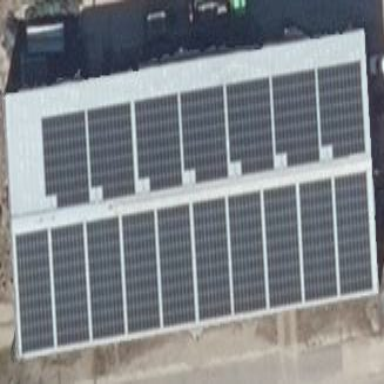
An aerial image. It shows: Building equipped with small solar photovoltaic panel for electricity generation.